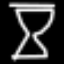
Label: hourglass